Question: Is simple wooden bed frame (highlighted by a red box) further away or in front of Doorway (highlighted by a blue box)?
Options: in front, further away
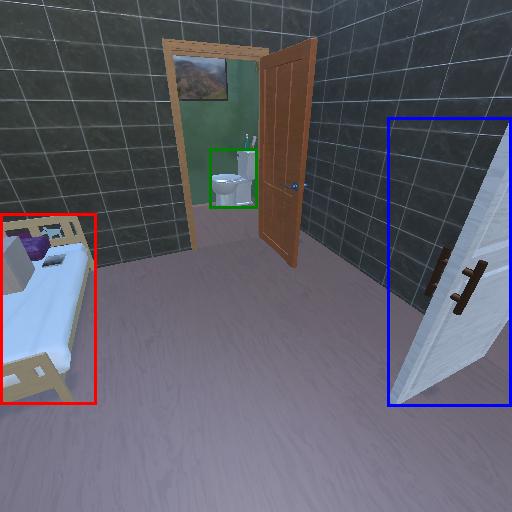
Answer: in front